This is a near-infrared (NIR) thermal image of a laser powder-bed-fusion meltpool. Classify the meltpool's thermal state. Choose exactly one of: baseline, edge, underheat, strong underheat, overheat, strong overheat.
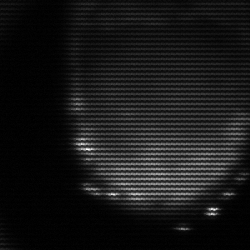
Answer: edge